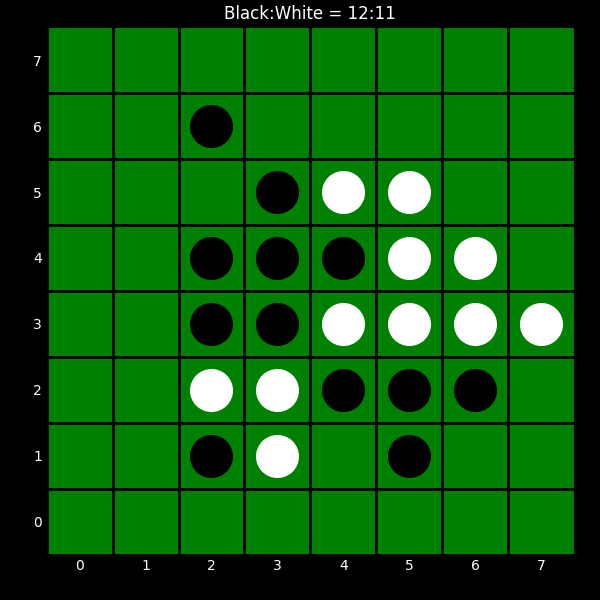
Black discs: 12
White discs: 11